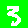
Digit: 3